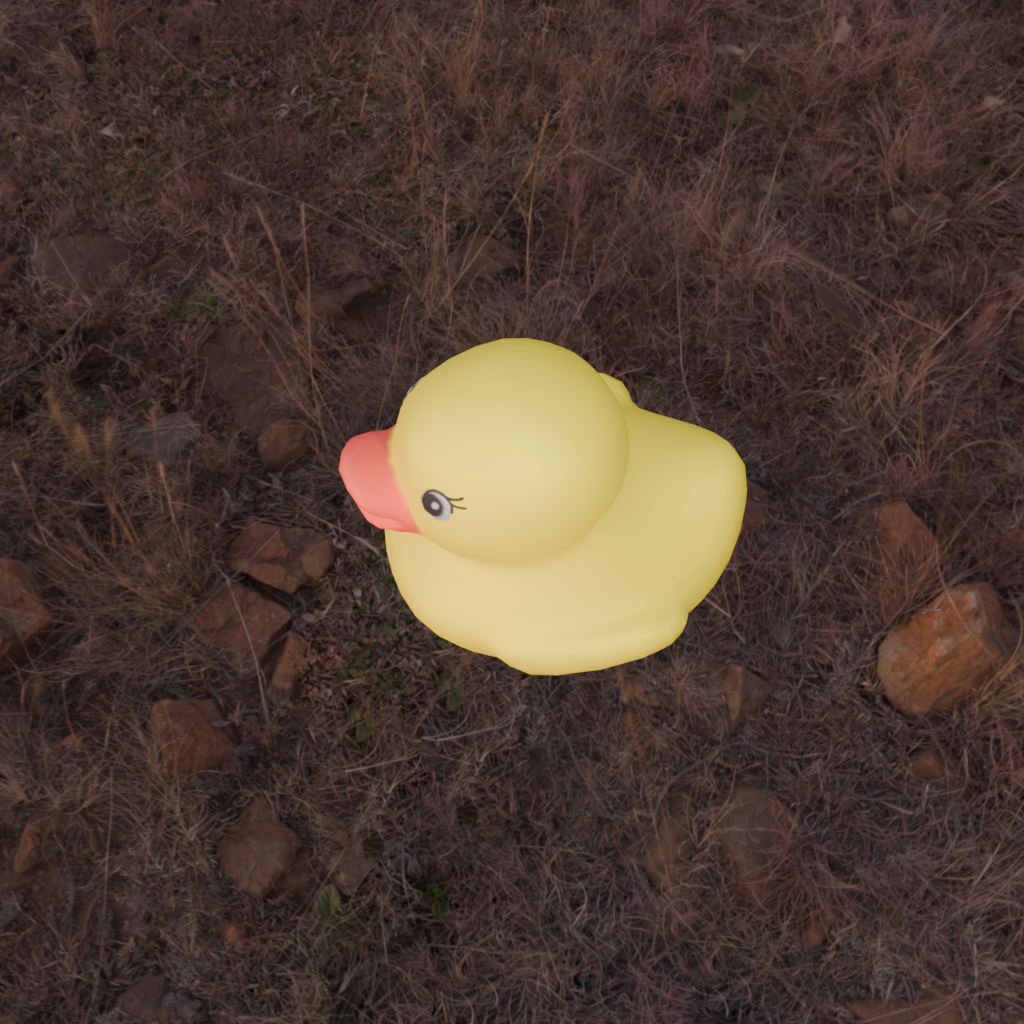
an image of a yellow rubber duck seen from <left_top> in a rural landscape at sunset with a colorful sky.